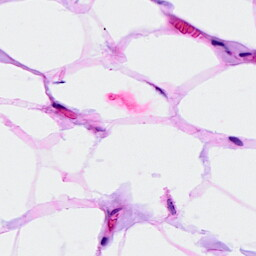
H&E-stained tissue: Breast